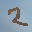
Label: 2